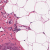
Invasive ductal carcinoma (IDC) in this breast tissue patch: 0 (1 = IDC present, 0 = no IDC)